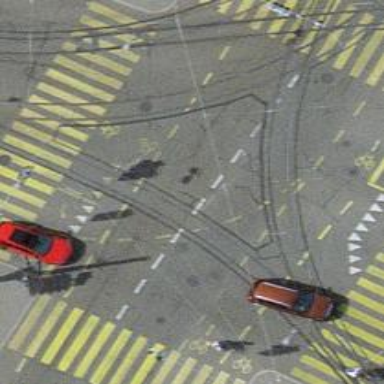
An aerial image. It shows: Road with traffic signals.